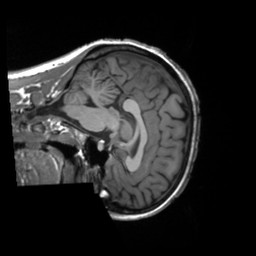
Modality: T1w
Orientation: sagittal
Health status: healthy
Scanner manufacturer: siemens
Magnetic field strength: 3 T
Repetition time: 2.3 s
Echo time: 0.00228 s